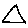
Label: triangle